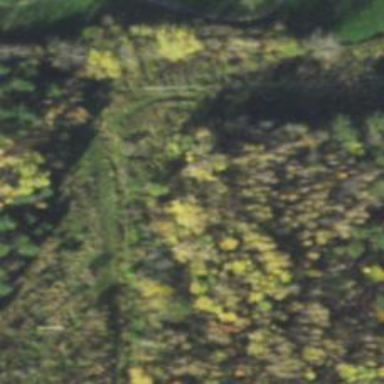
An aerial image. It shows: Abandoned railway.